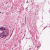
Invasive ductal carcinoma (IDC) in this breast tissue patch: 0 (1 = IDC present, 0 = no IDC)